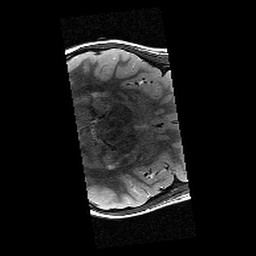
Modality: T2w
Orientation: axial
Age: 9
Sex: female
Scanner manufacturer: siemens
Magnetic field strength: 3 T
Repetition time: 9.23 s
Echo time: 0.067 s